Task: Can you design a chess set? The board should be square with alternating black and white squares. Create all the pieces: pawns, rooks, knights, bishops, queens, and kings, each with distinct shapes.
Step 5168:
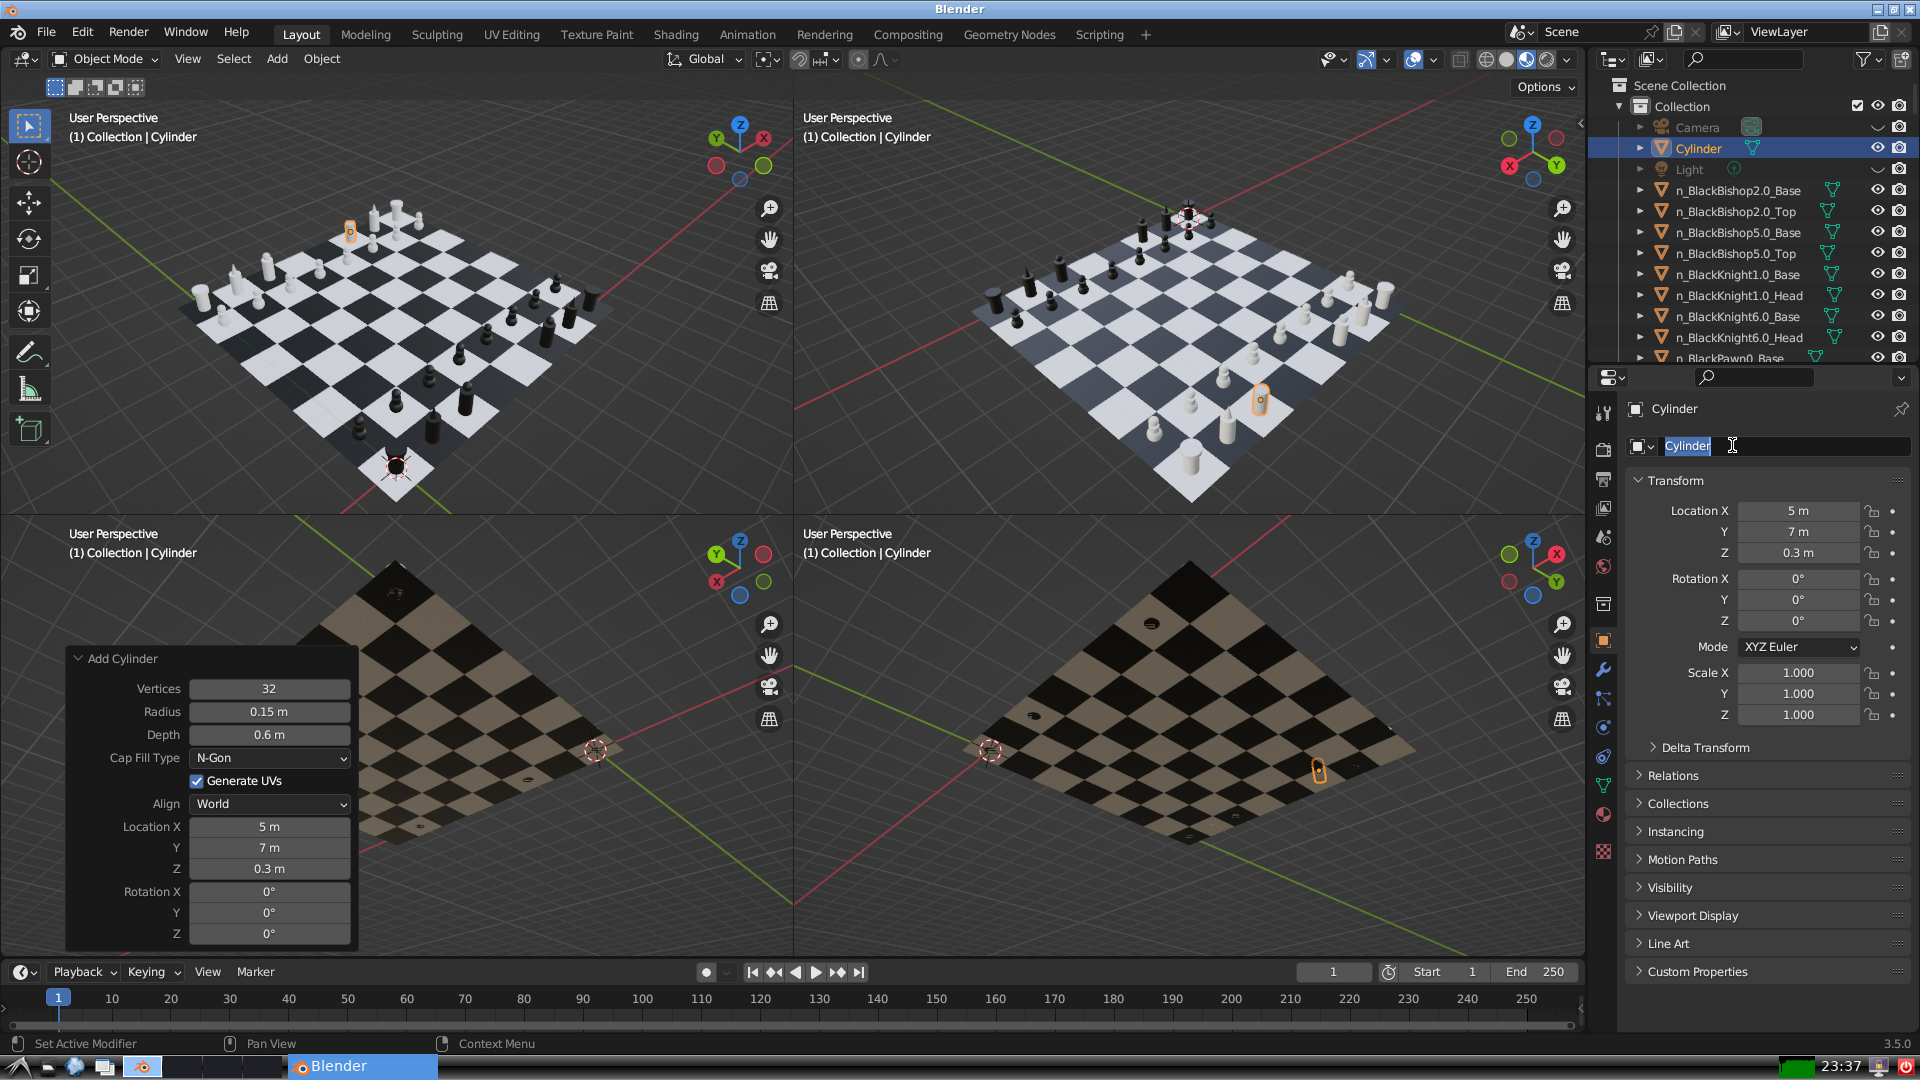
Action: input_text: n_WhiteBishop5.0_Base